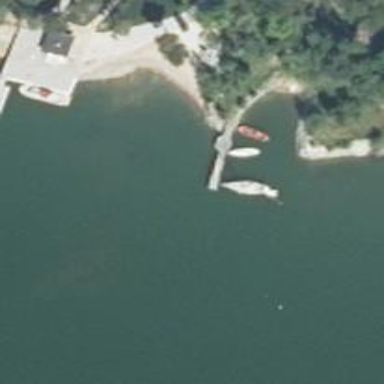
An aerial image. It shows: Man-made pier.